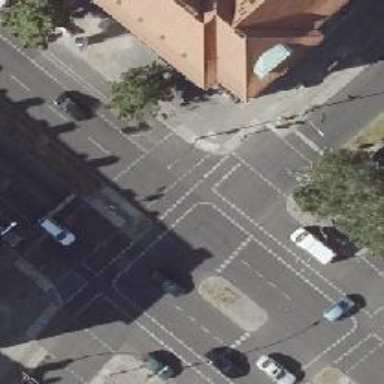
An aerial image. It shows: Road crossing with traffic signals.